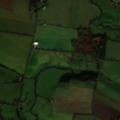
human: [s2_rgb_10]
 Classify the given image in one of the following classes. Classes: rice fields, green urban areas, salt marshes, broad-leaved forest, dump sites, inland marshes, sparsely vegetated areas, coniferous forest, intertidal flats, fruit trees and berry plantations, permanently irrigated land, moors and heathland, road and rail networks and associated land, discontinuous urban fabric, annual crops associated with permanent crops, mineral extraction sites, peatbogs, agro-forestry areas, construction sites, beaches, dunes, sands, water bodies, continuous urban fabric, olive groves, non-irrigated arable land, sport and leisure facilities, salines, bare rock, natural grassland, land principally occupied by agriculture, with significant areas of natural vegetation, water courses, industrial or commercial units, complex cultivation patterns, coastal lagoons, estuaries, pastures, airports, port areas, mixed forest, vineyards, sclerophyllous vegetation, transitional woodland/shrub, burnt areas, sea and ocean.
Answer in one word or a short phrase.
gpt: non-irrigated arable land, pastures